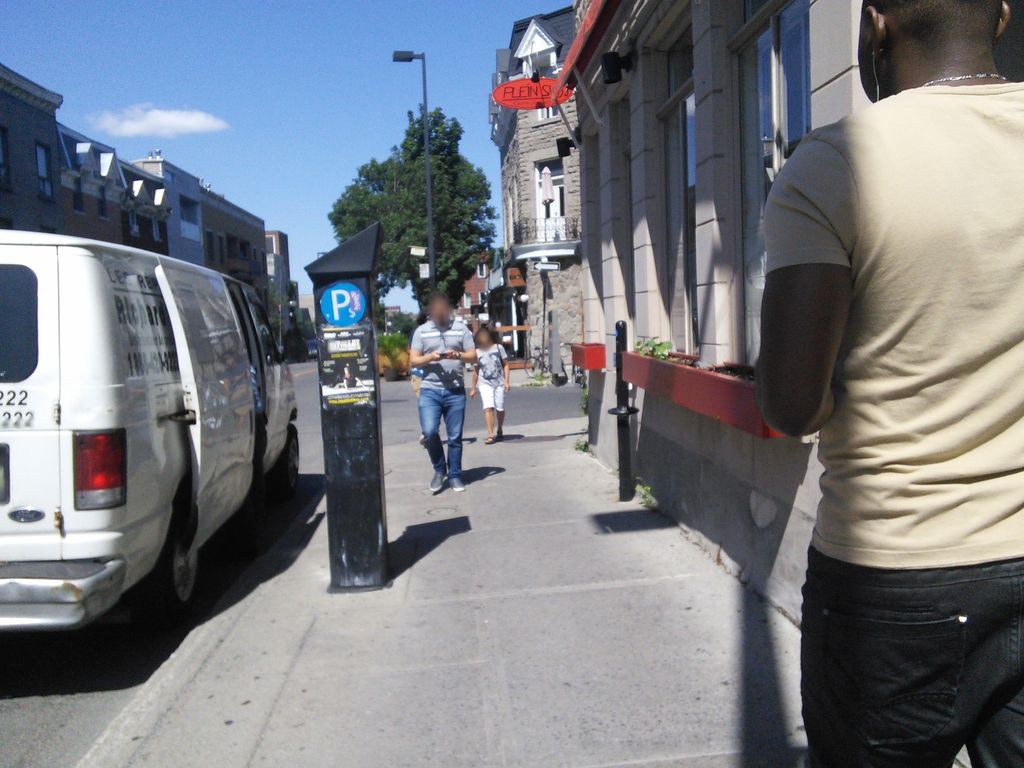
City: montreal